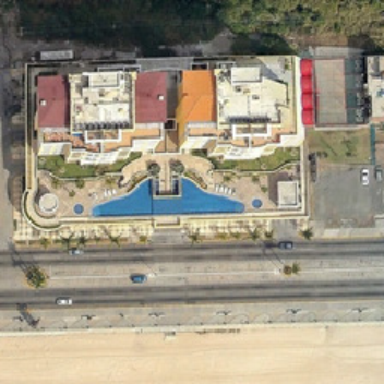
There is a wide road in front of the resort .